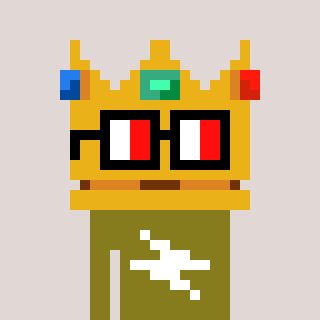
a pixel art character with square glasses with black frames and red eyes, a crown-shaped head and a gunk-colored body on a warm background